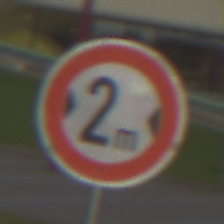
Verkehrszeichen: TatsaechlicheBreite2
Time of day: MorningAfternoon
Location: Outdoor (Suburban)
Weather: PartlyCloudy
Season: NotSpecified
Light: Natural